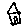
Label: house